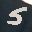
Label: 5